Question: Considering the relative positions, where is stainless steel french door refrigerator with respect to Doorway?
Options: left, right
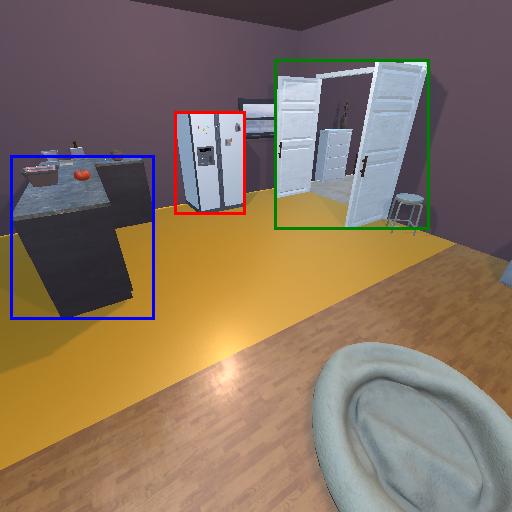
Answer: left